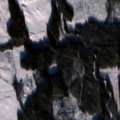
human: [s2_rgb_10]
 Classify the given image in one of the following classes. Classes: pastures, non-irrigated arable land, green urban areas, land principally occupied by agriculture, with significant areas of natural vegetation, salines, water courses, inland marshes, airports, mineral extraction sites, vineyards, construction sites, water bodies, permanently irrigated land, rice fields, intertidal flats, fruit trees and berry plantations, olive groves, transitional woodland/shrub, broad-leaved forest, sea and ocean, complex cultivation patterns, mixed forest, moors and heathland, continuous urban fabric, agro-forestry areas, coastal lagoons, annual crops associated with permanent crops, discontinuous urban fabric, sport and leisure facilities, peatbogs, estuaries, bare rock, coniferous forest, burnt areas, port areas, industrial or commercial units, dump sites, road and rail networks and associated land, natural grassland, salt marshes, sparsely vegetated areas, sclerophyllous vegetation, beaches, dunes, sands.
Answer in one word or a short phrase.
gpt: coniferous forest, transitional woodland/shrub